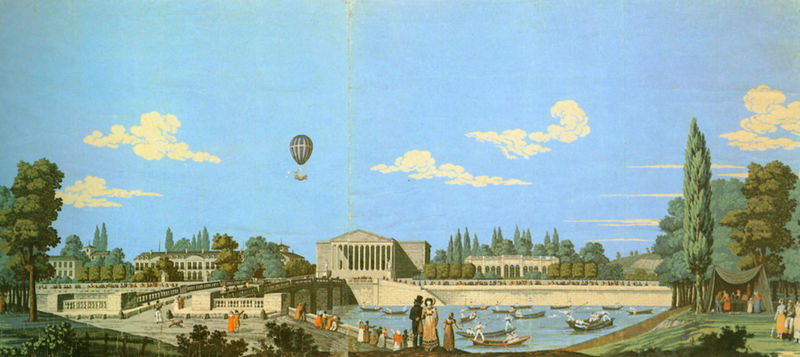
Titel: Panorama-Tapete Fête du Roi/Paris
Institution: Kassel, Deutsches Tapetenmuseum
Schlagwörter: baum, blau, himmel, wasser, wolken, bäume, grün, landschaft, menschen, see, säulen, gebäude, wiese, gesellschaft, leute, alt, jung, stehen, häuser, brücke, paar, schön, boot, boote, fliegen, farbig, sommer, venedig, warm, promenade, frühling, panorama, spaziergang, schwimmen, quer, flanieren, pantheon, blauer himmel, griechisch, mittelalter, zelt, brücken, gondel, ballon, balon, zeppelin, luftschiff, heißluftballon, mongolfiere, baloon, bollon